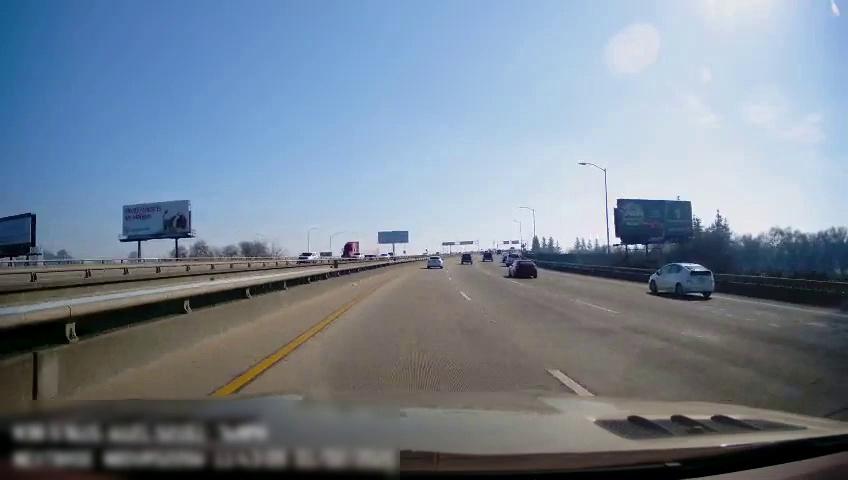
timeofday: Day
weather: Sunny
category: Drivable Space
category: Vehicles | SUV
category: Vehicles | Other LV
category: Drivable Space
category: Vehicles | Car
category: Vehicles | Car
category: Vehicles | Truck
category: Vehicles | Truck
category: Vehicles | Truck
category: Vehicles | Car
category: Lanes | Current Lane
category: Lanes | Current Lane
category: Lanes | Current Lane
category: Traffic | Signs
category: Traffic | Signs